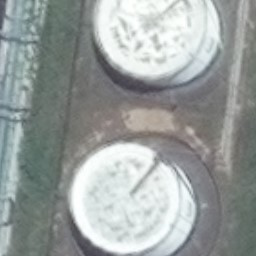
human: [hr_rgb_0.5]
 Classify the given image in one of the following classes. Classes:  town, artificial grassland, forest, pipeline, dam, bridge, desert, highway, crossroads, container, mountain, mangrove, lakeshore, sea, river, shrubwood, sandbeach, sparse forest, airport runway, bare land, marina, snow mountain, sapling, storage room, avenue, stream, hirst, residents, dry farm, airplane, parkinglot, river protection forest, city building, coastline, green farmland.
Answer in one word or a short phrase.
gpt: storage room